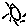
Label: sun